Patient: sex M, age 52
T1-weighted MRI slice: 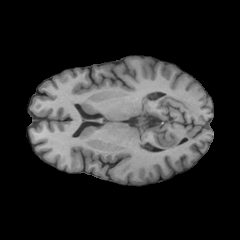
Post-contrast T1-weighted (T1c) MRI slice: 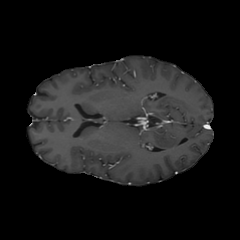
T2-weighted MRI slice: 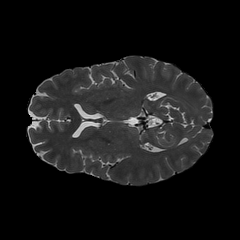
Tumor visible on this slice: no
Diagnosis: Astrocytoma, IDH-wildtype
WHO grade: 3